Field crop: maize
Growth stage: 2
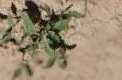
Species: atriplex